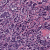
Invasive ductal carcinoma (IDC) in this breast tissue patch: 1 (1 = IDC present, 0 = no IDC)